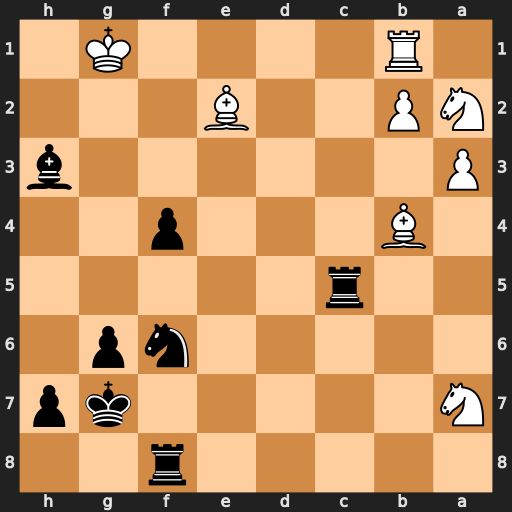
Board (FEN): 5r2/N5kp/5np1/2r5/1B3p2/P6b/NP2B3/1R4K1
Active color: b
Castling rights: -
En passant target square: -
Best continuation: Rg5+ Kh2 Re8